Field crop: tomato
Growth stage: 1
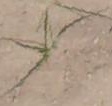
Species: cyperus